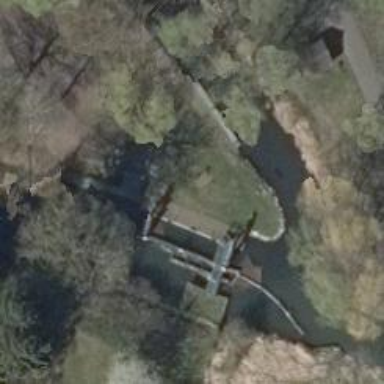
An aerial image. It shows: Lock gate on waterway.